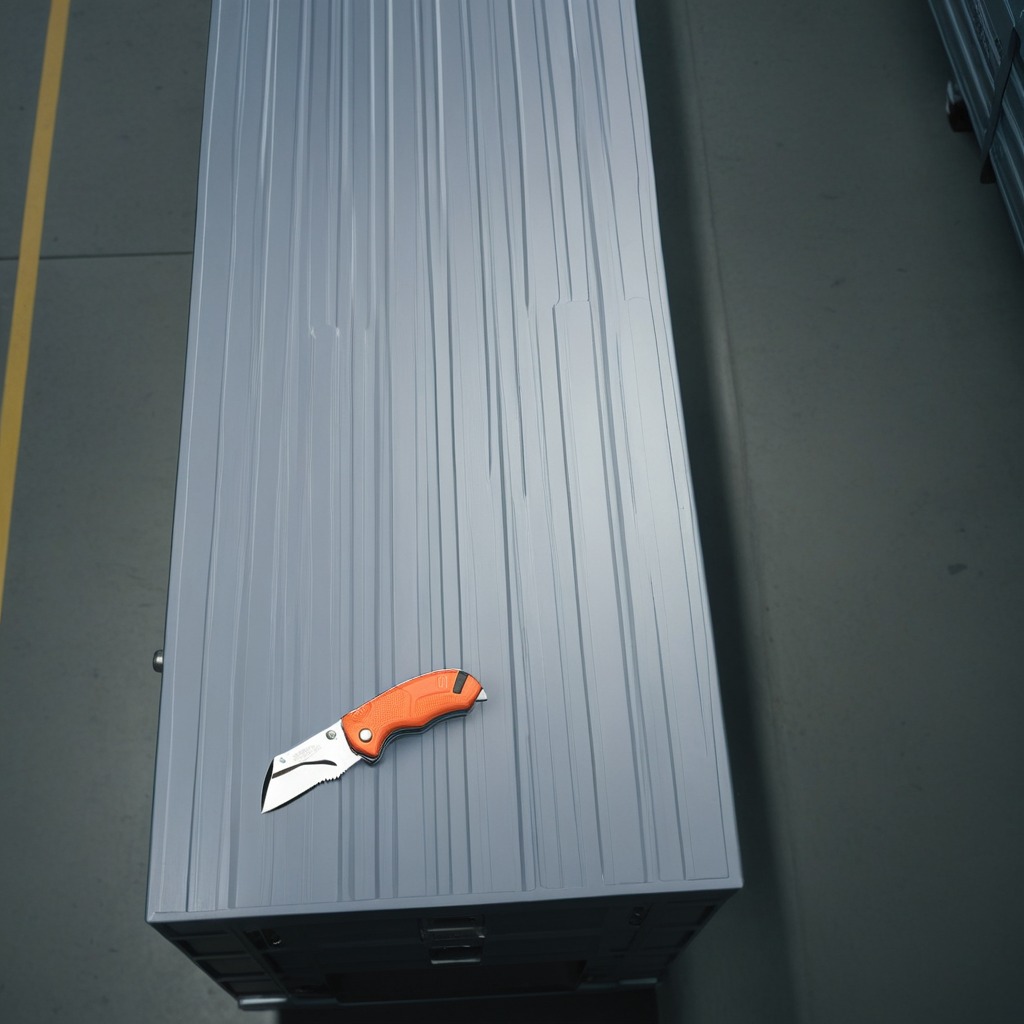
A utility knife lies on the toolbox surface in an airplane hangar workshop 8K.